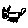
Label: cat